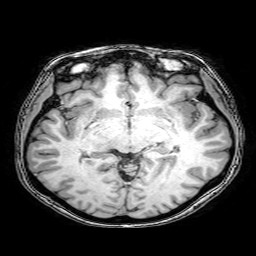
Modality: T1w
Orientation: coronal
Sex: female
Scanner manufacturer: philips
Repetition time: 0.008209 s
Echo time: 0.00376 s